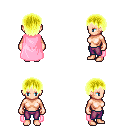
a pixel art fantasy rpg character, female body template, human, light skin, pink cape, magenta pants, gold plain hairstyle, four views (front, back, left, right), 2x2 character sprite sheet, small pixel art, hard edges, no anti-aliasing